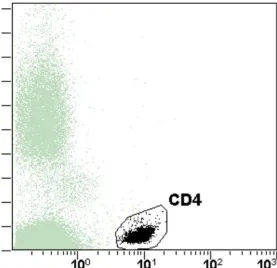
T regulatory cells (Tregs) assessed as CD4+CD25highCD127lowFOXP3+. (A) CD4+ T cells gated by CD4 and side scatter (SS).
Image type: pathology (immunostaining)